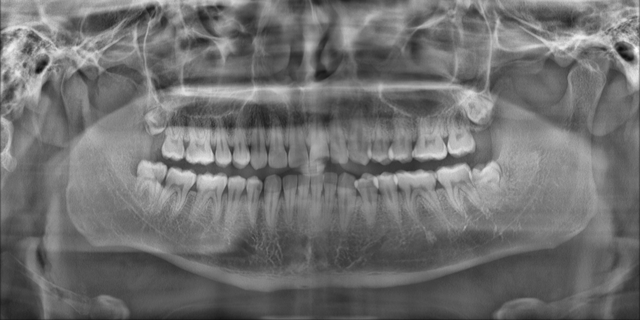
adult